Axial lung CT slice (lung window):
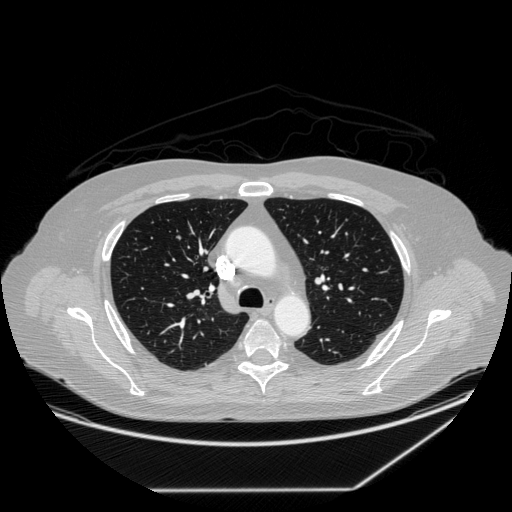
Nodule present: no